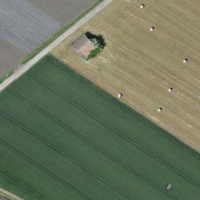
EUNIS habitat code: 52
Species observed at this site:
Certhia brachydactyla
Tachybaptus ruficollis
Corvus corone
Emberiza citrinella
Turdus viscivorus
Buteo buteo
Anthus pratensis
Spinus spinus
Larus michahellis
Gallinula chloropus
Alauda arvensis
Ardea alba
Erithacus rubecula
Pica pica
Sitta europaea
Garrulus glandarius
Falco tinnunculus
Picus viridis
Corvus corax
Cyanistes caeruleus
Linaria cannabina
Troglodytes troglodytes
Aythya ferina
Pyrrhula pyrrhula
Chloris chloris
Corvus frugilegus
Sturnus vulgaris
Fringilla coelebs
Carduelis carduelis
Turdus merula
Passer montanus
Phalacrocorax carbo
Fringilla montifringilla
Circus macrourus
Parus major
Milvus milvus
Turdus pilaris
Accipiter nisus